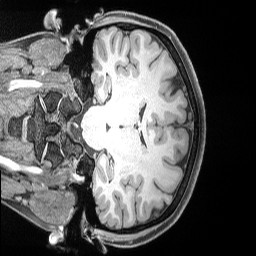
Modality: T1w
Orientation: coronal
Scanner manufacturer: siemens
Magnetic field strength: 3 T
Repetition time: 2.53 s
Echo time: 0.00169 s